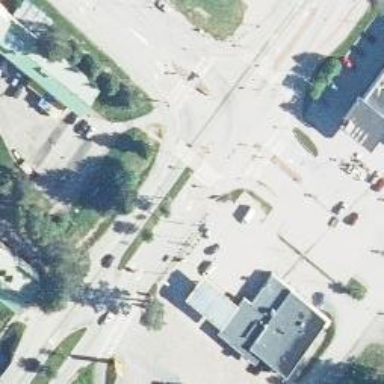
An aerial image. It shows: Crossing on asphalt cycleway.